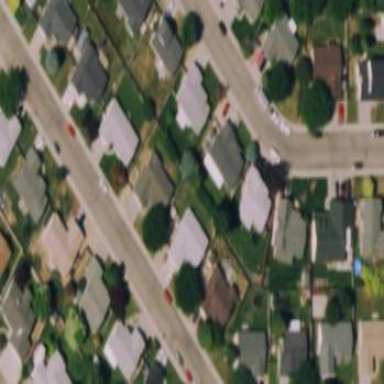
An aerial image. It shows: Sidewalk.